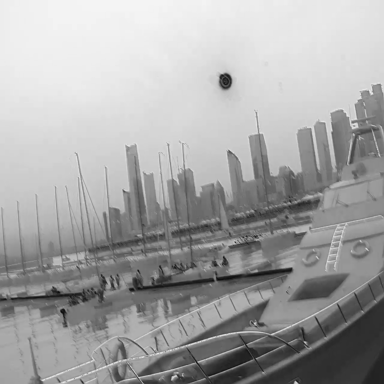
There are ten sailboats in the infrared image.